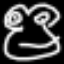
Label: frog